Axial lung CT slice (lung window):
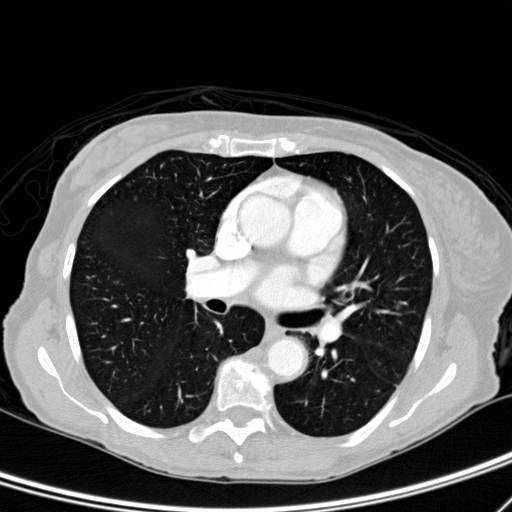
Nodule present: no